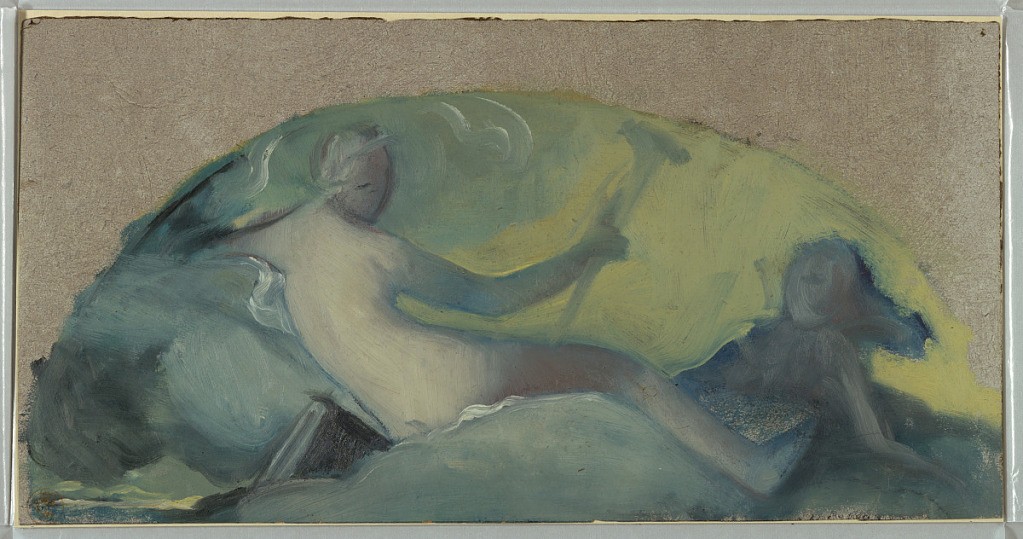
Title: Study for a Tympanum with Reclining Figure
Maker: Pierre-Victor Galland, Swiss, active France, 1822 - 1892
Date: late 19th century
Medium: oil on board
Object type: Drawing
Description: A figure reclines with back to the viewer as she faces another figure to her right.